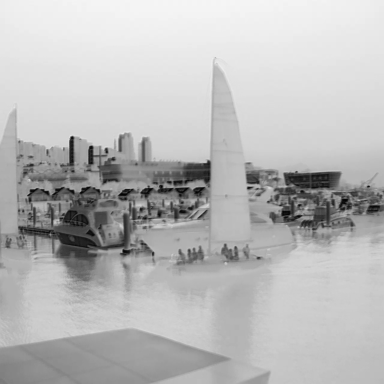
There are five objects shown in the infrared image, including two sailboats, and three canoes.